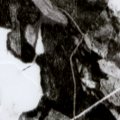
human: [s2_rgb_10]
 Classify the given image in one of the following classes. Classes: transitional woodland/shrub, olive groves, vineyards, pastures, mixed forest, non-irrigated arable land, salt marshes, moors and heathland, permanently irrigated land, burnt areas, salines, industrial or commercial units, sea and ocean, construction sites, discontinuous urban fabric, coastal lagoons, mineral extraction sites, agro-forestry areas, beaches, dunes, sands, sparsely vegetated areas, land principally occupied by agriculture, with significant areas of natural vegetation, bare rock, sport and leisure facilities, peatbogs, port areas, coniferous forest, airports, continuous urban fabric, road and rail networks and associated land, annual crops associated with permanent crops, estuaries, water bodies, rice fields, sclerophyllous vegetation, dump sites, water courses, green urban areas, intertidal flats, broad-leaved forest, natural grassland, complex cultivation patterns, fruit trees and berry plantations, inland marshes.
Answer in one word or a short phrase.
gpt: coniferous forest, mixed forest, transitional woodland/shrub, water bodies